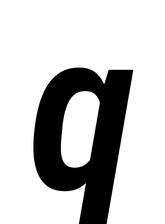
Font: Roboto-Italic_Condensed_SemiBold_Italic